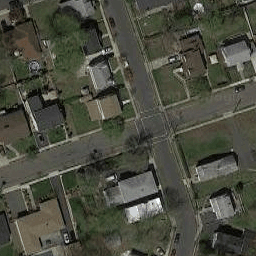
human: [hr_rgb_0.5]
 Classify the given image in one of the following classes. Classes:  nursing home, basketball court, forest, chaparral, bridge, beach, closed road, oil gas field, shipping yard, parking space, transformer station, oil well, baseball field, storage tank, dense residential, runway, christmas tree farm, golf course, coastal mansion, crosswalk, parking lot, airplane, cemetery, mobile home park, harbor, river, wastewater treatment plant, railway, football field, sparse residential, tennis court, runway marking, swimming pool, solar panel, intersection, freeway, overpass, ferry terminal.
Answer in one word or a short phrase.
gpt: intersection